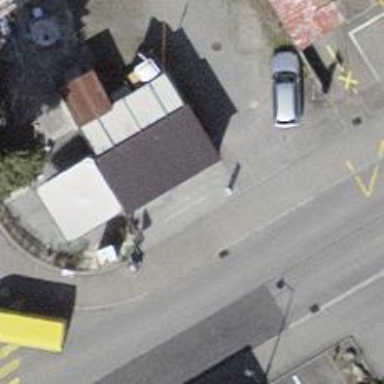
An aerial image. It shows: Fast food establishment.